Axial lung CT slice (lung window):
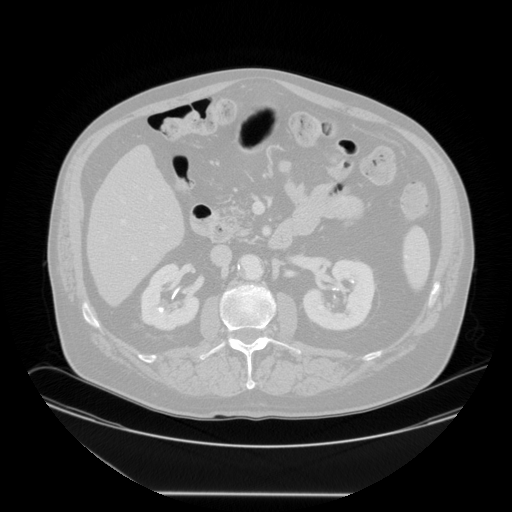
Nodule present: no